Field crop: tomato
Growth stage: 1
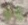
Species: solanum